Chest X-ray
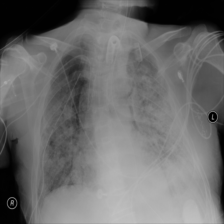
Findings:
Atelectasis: negative
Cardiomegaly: negative
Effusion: negative
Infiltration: negative
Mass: negative
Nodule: negative
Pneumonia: negative
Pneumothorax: negative
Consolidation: negative
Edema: negative
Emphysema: negative
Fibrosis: negative
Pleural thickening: negative
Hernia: negative